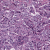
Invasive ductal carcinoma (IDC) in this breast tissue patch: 1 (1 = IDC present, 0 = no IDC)